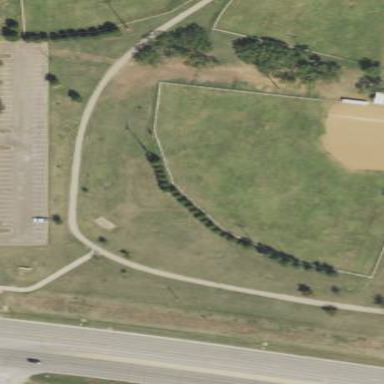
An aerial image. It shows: Baseball pitch enclosed by fence.